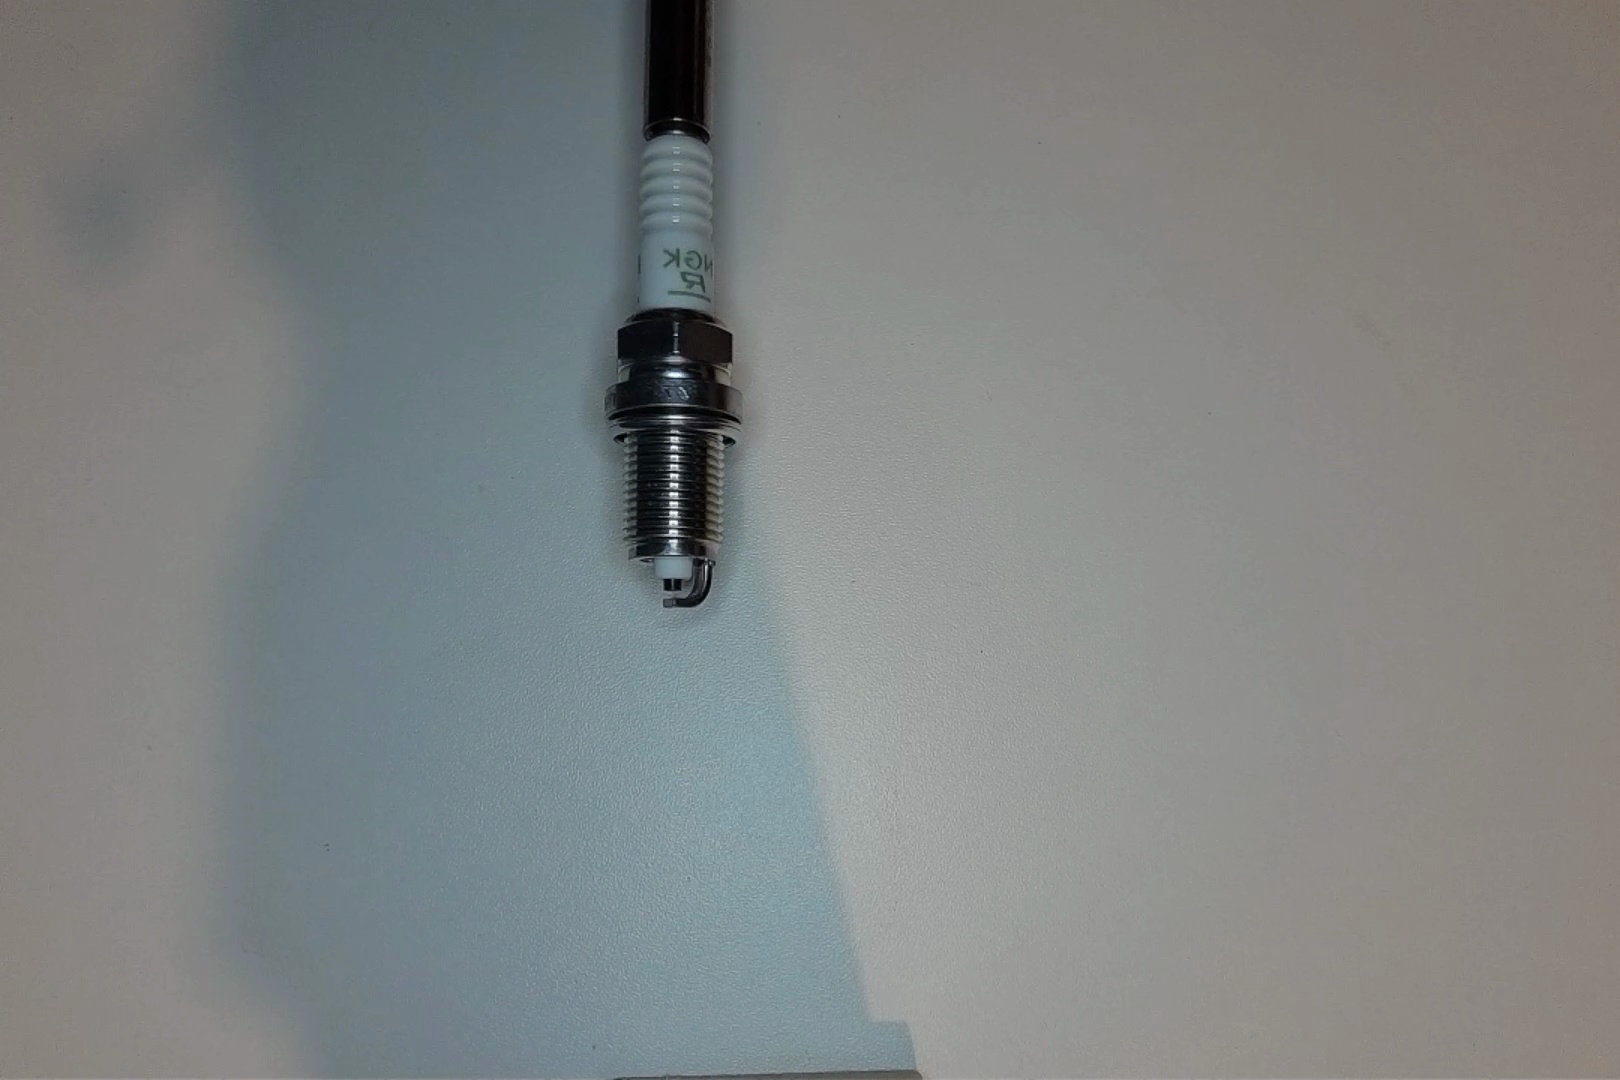
Label: normal